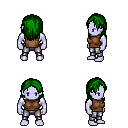
a pixel art fantasy rpg character, male body template, dark elf, purple skin, brown sleeveless shirt, metal pants, green long hairstyle, four views (front, back, left, right), 2x2 character sprite sheet, small pixel art, hard edges, no anti-aliasing